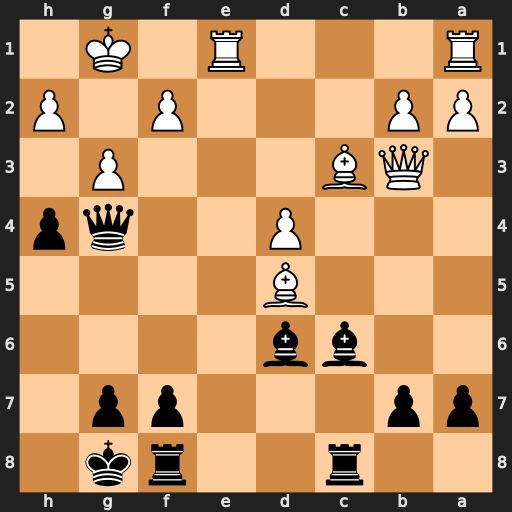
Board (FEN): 2r2rk1/pp3pp1/2bb4/3B4/3P2qp/1QB3P1/PP3P1P/R3R1K1
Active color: b
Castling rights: -
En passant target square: -
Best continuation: hxg3 fxg3 Bxg3 hxg3 Qxg3+